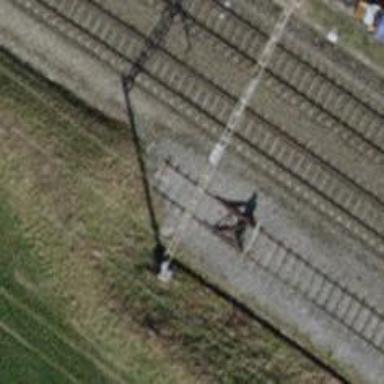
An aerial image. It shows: Railway buffer stop.